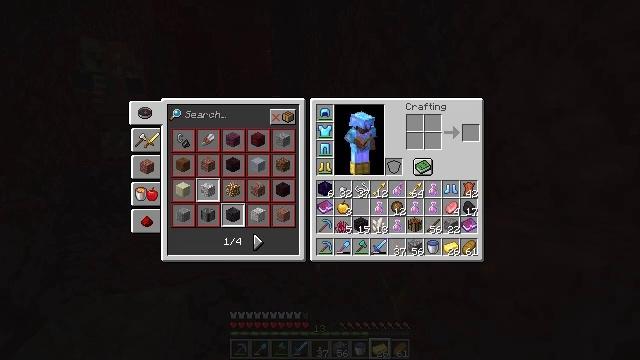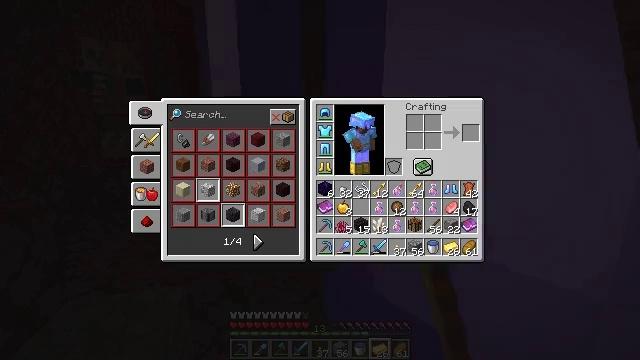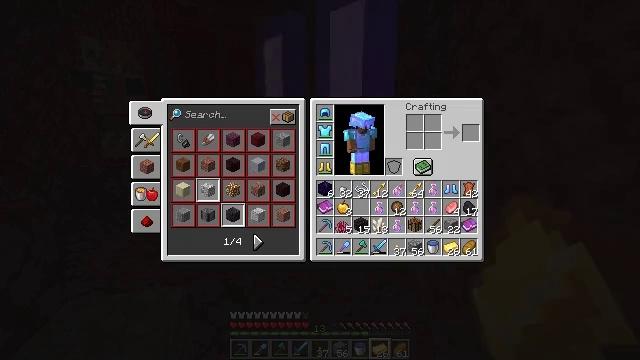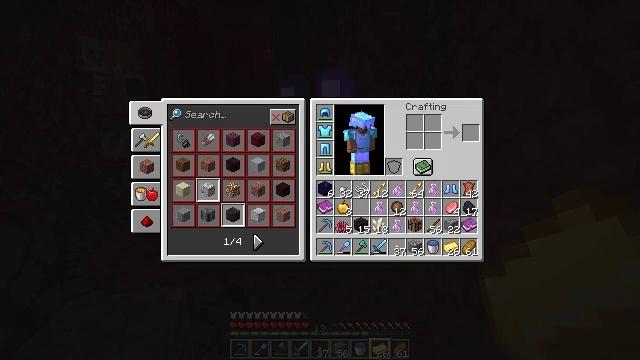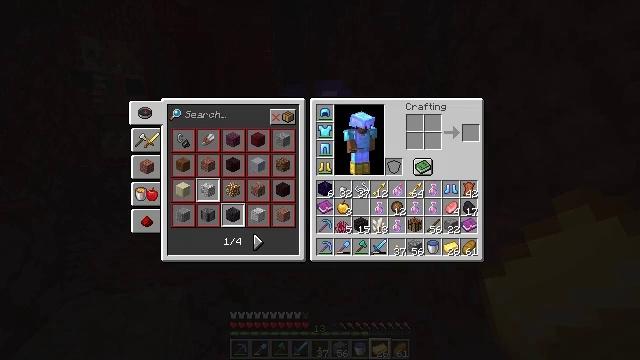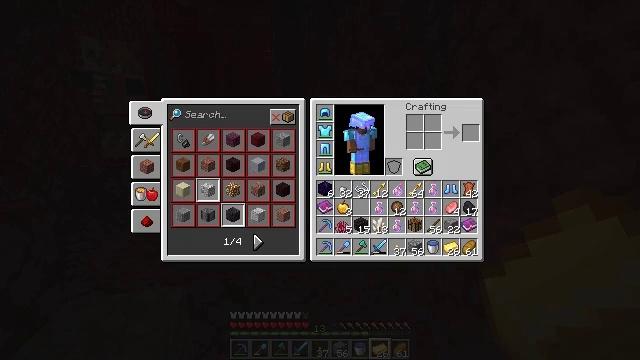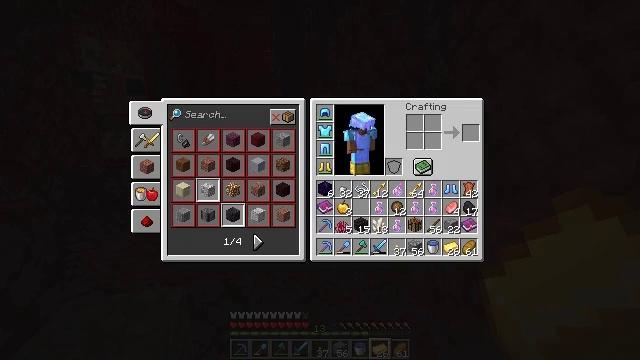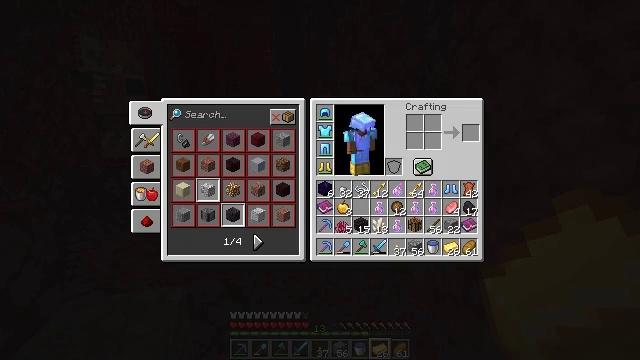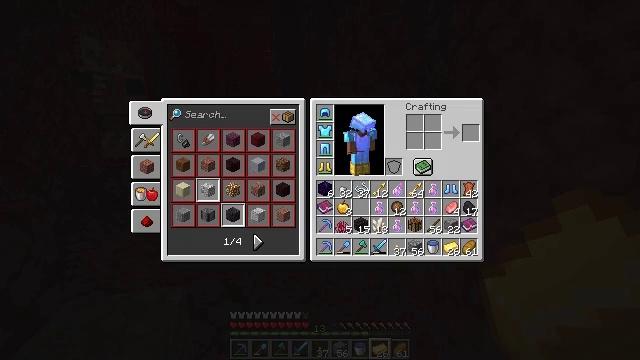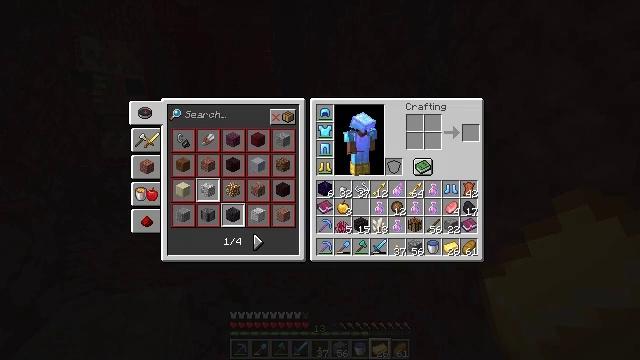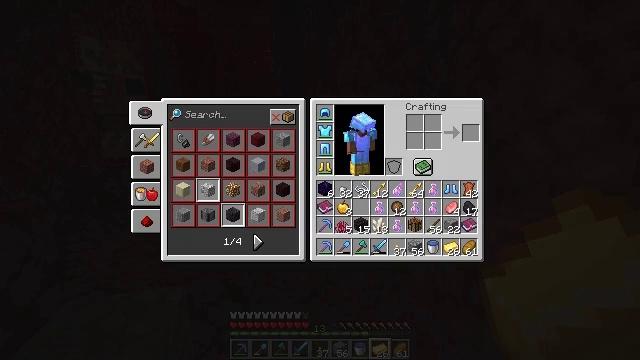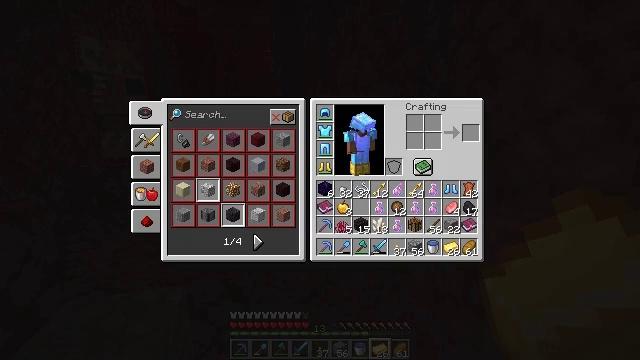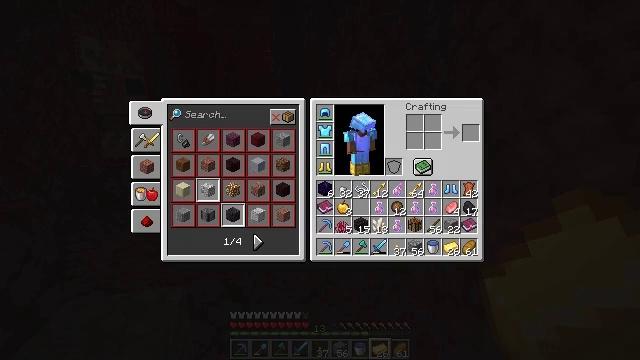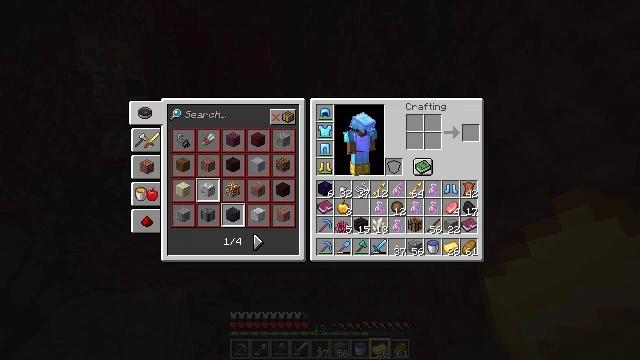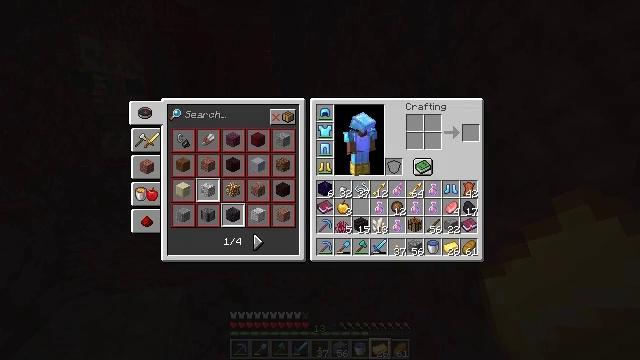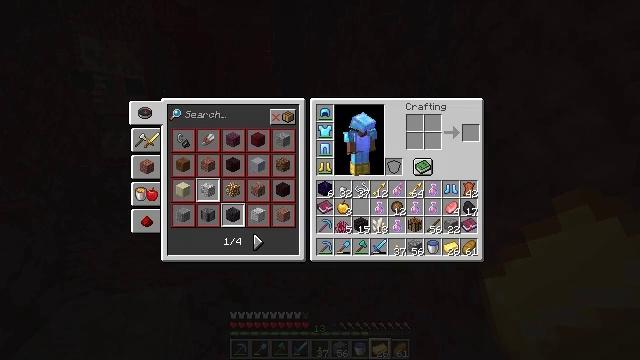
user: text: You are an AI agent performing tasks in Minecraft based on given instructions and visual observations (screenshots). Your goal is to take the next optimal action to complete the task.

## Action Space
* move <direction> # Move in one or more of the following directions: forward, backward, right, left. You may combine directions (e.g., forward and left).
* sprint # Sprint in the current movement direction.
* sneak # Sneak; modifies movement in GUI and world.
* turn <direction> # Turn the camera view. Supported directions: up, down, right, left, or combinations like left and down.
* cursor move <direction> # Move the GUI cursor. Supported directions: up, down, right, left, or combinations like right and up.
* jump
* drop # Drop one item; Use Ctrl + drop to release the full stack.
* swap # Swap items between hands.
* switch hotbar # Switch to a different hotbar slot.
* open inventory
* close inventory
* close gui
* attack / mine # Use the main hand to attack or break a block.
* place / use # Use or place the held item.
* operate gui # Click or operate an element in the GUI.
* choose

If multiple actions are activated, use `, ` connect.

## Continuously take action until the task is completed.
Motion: motion action
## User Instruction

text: Drop a quartz.
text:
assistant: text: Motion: open gui
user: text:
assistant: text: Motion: no_op
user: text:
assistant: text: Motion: no_op
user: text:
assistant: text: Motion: no_op
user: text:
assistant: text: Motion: no_op
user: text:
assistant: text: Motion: cursor move left and down
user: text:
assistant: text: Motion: cursor move down
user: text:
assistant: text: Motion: no_op
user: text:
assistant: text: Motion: no_op
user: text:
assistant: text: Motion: no_op
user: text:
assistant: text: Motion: no_op
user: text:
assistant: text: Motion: no_op
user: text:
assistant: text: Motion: cursor move left
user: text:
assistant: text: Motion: no_op
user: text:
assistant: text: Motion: cursor move left
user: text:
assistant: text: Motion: no_op
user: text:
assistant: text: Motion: no_op
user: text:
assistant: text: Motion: no_op
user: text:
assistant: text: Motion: no_op
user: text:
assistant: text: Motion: no_op
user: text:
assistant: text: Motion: no_op
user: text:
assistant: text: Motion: no_op
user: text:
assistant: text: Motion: no_op
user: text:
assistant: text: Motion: no_op
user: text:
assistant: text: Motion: no_op
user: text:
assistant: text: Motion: no_op
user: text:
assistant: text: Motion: no_op
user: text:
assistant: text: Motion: no_op
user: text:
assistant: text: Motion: no_op
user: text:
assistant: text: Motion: no_op